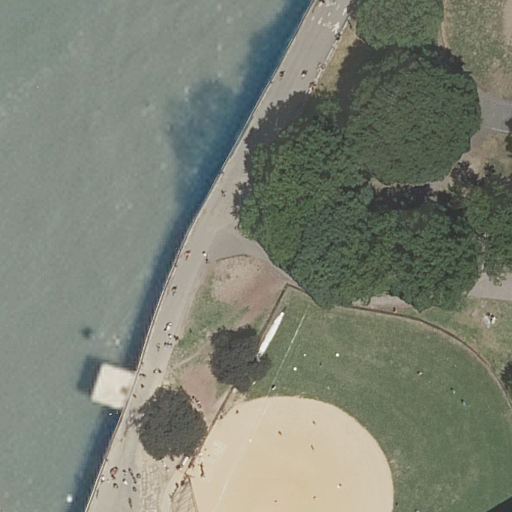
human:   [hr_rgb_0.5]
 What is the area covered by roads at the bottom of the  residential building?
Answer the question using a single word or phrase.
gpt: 0m2

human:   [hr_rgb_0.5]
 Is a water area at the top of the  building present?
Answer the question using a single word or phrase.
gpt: no

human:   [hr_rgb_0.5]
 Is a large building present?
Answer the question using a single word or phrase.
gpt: no

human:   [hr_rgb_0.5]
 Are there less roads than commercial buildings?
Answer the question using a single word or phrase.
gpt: no

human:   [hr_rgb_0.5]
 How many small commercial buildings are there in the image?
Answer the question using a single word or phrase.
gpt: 0

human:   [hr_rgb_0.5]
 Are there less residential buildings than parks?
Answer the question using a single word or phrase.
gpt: no

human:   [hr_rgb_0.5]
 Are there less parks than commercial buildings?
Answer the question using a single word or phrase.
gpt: no

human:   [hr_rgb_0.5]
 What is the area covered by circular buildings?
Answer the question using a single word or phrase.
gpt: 0m2

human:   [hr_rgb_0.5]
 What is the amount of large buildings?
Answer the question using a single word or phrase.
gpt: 0

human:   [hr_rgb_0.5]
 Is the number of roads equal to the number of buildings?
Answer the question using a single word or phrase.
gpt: no

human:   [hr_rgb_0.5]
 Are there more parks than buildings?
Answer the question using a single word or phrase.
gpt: no

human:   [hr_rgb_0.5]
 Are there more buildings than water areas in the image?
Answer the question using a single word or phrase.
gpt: no

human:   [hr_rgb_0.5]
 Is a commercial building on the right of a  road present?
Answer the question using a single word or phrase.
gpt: no

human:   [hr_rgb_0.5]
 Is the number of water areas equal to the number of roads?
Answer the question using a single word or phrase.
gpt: no

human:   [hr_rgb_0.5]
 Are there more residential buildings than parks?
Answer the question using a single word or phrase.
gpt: no

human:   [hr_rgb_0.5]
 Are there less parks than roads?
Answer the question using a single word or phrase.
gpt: yes

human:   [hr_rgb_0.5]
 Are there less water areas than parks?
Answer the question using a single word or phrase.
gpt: no

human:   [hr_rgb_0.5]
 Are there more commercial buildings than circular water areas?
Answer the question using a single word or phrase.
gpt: no

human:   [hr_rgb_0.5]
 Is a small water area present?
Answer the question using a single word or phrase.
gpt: no

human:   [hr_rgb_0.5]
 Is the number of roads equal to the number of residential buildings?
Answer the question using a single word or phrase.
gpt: no

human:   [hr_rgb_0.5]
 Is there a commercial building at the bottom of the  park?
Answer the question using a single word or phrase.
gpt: no

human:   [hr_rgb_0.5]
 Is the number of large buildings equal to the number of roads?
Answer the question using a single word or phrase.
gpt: no

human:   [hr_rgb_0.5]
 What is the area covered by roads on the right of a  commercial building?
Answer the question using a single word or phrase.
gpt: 0m2

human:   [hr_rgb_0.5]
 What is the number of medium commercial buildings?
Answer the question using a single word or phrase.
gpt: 0

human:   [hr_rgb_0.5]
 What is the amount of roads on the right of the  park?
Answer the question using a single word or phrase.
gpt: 0

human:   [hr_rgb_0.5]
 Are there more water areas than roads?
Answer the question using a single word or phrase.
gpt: no

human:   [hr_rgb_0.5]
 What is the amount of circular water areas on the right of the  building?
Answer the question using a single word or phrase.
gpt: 0

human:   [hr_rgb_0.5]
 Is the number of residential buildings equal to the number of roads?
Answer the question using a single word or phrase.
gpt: no

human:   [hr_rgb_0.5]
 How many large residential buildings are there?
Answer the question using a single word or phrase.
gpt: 0

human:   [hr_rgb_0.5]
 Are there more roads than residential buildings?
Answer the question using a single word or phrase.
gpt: yes

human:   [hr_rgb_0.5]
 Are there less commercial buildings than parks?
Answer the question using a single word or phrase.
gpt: yes

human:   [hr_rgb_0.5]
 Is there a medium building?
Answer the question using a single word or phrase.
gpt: no

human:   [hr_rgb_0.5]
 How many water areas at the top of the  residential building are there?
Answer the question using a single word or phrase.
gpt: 0

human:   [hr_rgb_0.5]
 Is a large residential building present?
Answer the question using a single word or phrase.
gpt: no

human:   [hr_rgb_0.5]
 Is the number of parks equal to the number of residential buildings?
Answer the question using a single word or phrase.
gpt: yes

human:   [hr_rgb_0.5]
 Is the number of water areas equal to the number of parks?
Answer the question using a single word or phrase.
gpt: yes